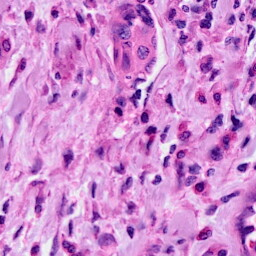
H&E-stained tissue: Cervix